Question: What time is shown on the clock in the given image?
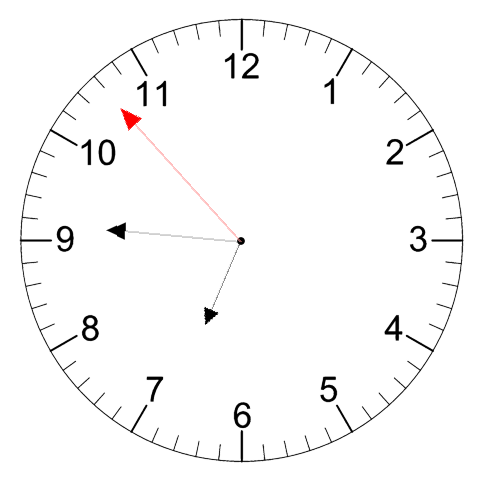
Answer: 06:45:53